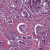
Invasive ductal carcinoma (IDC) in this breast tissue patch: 1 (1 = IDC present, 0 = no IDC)